Question: this is the heatmap of the question. Each task can only be assigned to one person, and each person can only be assigned one task. How to allocate to maximize total profit? (all profits are multiples of ten), and output the maximum profit.
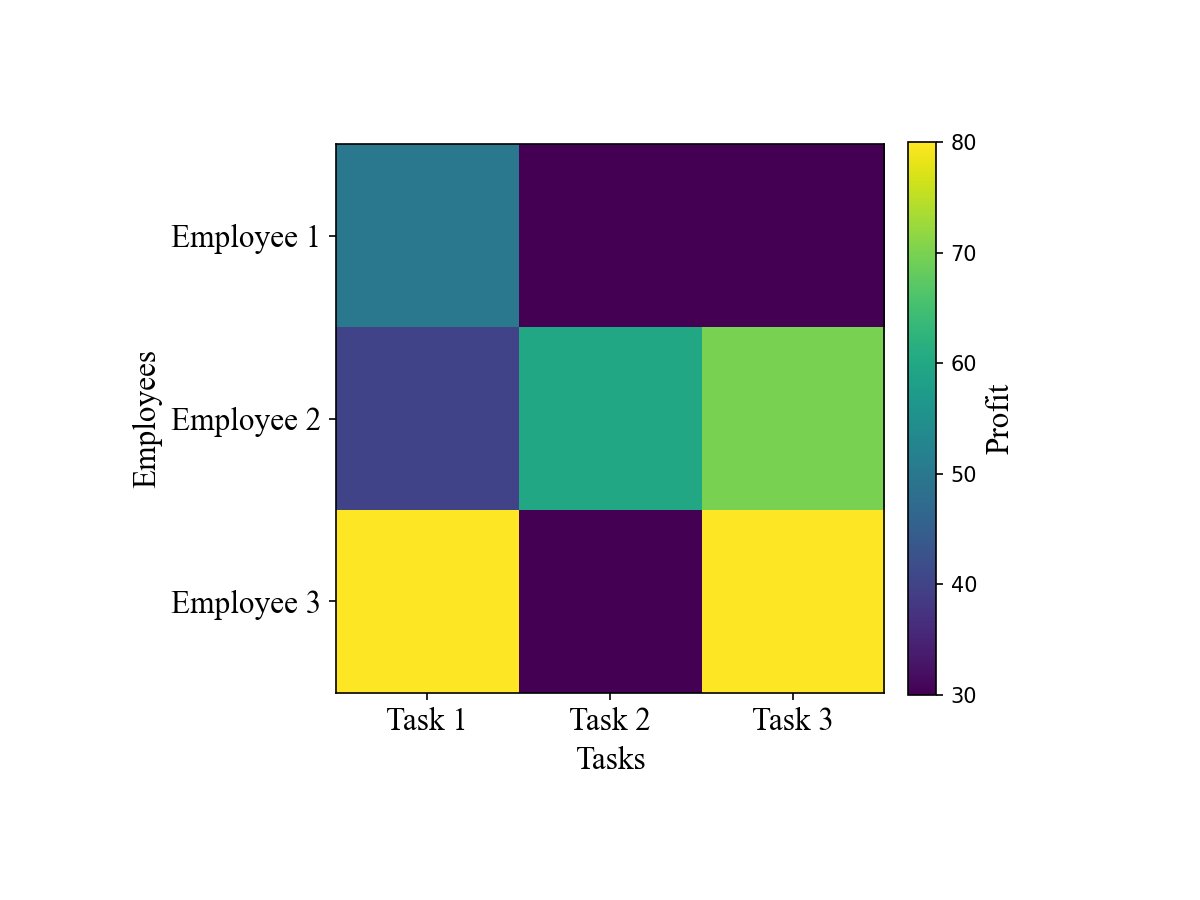
Answer: 190